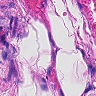
Metastatic tissue present: no